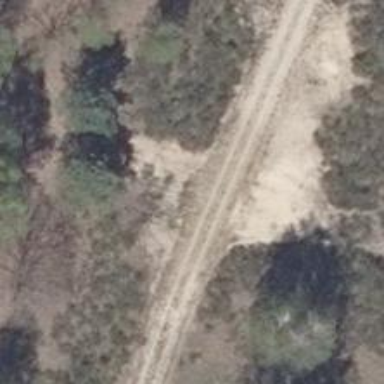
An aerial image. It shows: Track with ground surface. The track is Grade 4.